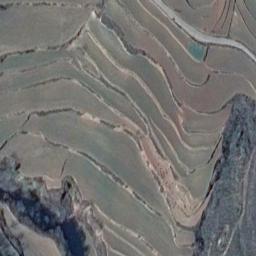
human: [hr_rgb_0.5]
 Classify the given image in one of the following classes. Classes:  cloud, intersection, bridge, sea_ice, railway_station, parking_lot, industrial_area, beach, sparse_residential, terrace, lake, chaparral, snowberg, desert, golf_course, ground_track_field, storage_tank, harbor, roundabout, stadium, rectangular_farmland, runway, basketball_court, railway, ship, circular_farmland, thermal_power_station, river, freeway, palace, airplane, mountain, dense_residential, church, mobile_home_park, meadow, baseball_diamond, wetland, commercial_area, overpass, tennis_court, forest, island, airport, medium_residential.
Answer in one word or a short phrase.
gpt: terrace